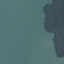
Land use / land cover: SeaLake